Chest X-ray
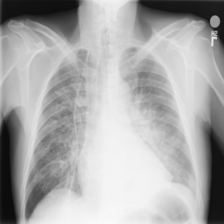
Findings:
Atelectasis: negative
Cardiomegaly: negative
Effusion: negative
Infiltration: positive
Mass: negative
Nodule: negative
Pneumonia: negative
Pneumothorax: negative
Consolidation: negative
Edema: negative
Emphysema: negative
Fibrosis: negative
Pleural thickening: negative
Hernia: negative